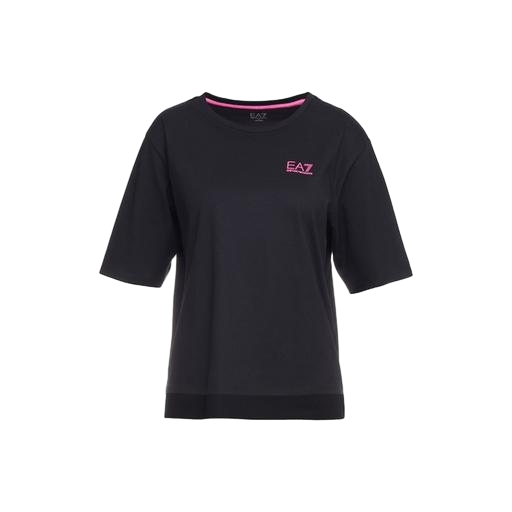
batwing t-shirt, shortsleeved t-shirt, boxy fit t-shirt, white background